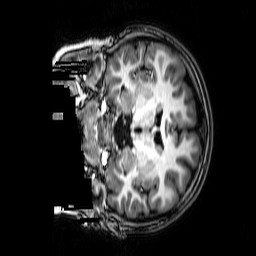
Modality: T1w
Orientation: coronal
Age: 9
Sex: female
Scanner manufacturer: philips
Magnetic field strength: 3 T
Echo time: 0.0038 s